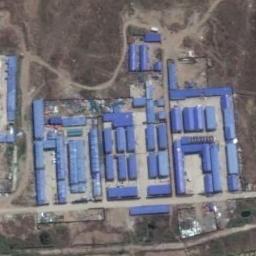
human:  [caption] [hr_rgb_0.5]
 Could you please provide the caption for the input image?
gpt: The industrial area with some neatly arranged blue workshops is surrounded by a wasteland .

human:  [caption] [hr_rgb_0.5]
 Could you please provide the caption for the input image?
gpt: There are many houses in the industrial area .

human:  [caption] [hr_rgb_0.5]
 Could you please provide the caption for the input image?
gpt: One building in the industrial area has a red roof .

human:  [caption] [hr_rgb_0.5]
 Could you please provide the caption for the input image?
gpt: Neatly planned factory buildings and roads in an industrial area with large free plots next to it .

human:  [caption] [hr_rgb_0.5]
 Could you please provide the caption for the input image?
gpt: There are many blue buildings with some bare land around on the industrial area .